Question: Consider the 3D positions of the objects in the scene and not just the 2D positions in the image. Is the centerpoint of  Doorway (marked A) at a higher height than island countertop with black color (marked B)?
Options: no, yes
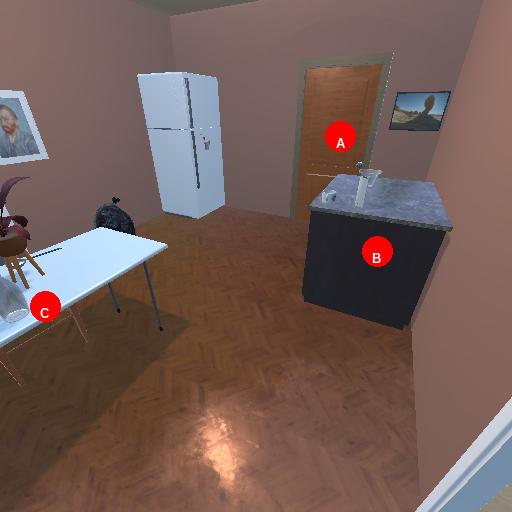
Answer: no